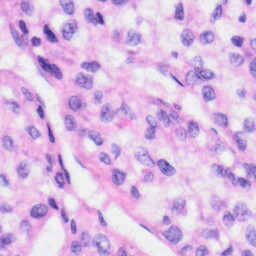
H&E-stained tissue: Liver